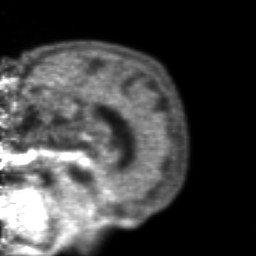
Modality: PET
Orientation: sagittal
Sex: female
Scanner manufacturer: ge